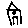
Label: house